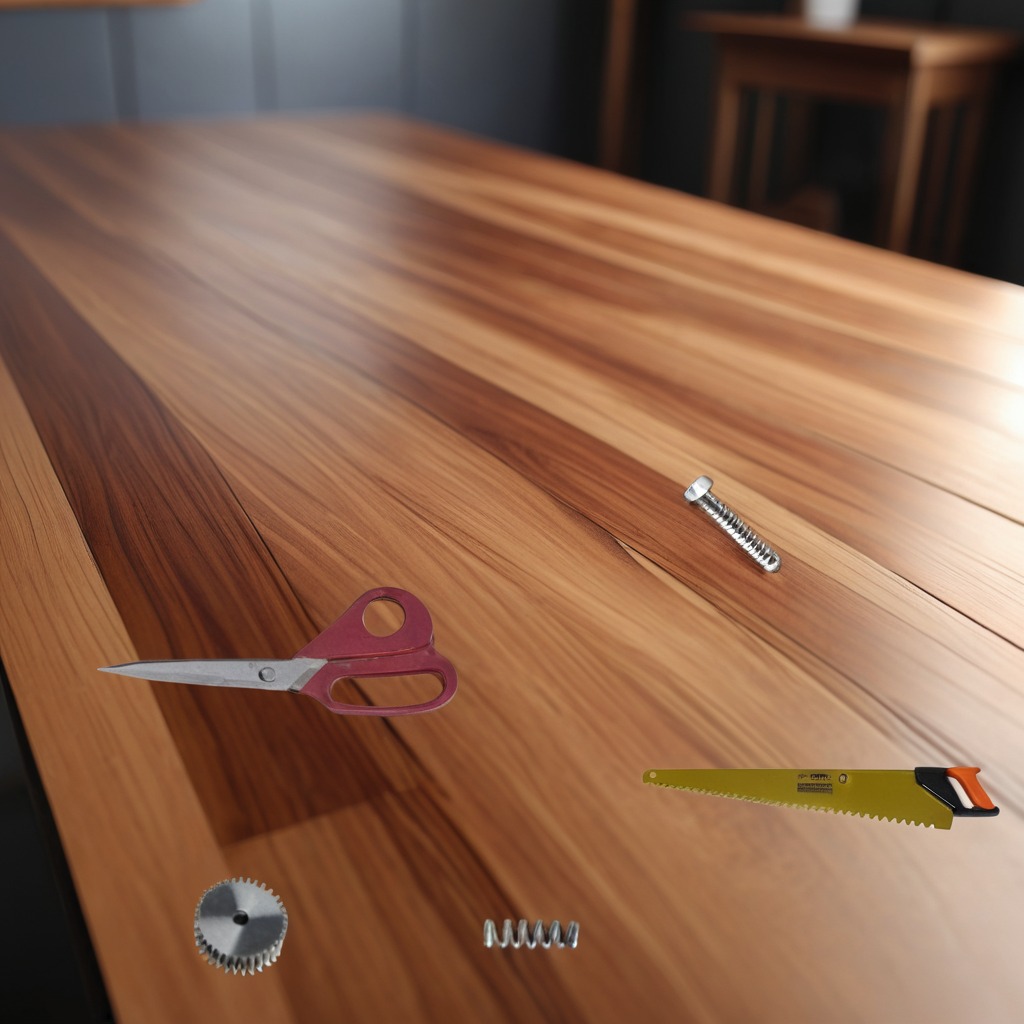
A steel gear with teeth, a metal machine screw, a coiled metal spring, a handheld metal saw, and a pair of scissors are lying on a wooden table in a carpentry studio.